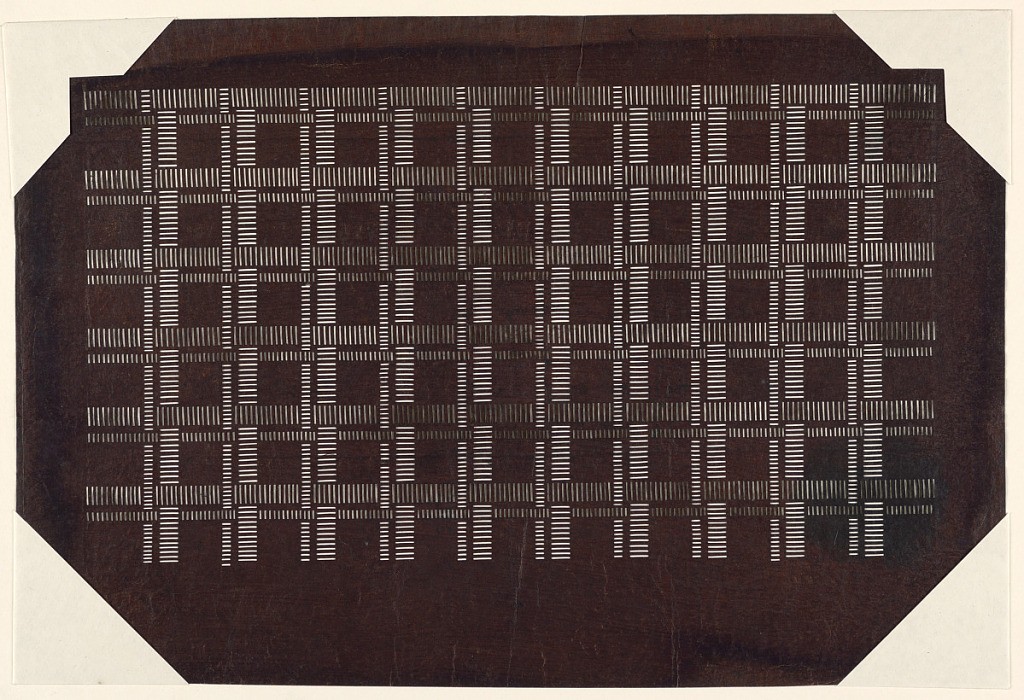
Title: Double Lattice Weave
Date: late 18th - early 19th century
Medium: Mulberry paper (kozo washi) treated with fermented persimmon tannin (kakishibu)
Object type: Katagami
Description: The double lattice weave pattern is formed using a combination of thick and thin strips. The lines are created by perfectly even stripes that weave in and out to create the lattice appearance.